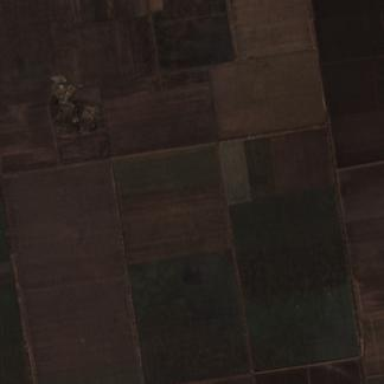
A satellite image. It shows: View of farmland.